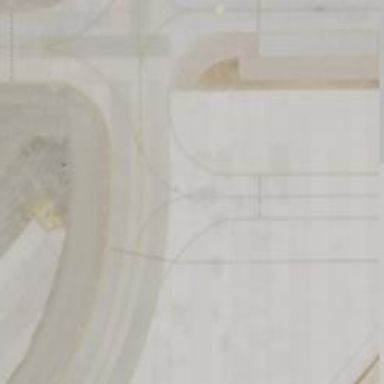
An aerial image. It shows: View of taxiway at the airport.